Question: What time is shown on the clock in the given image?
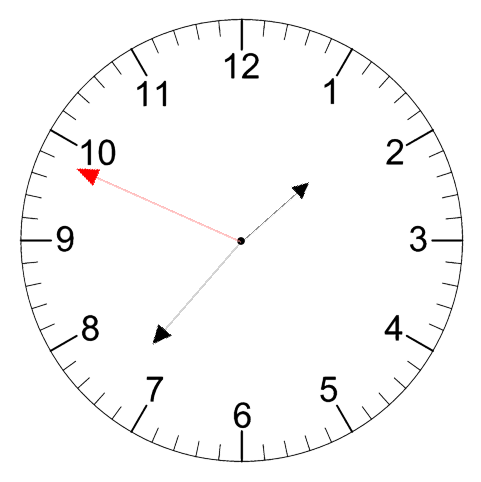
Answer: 01:36:49